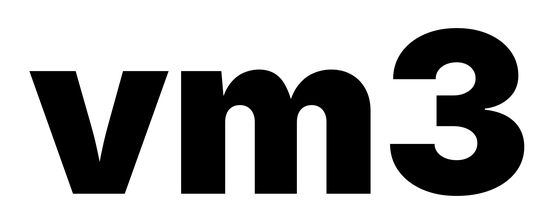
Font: Inter_Black